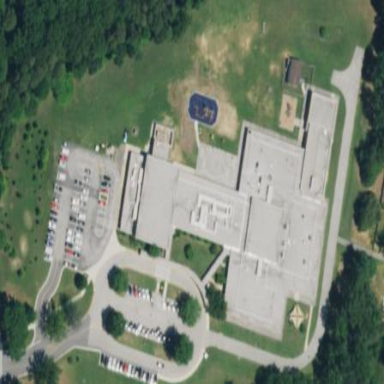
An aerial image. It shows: School building.